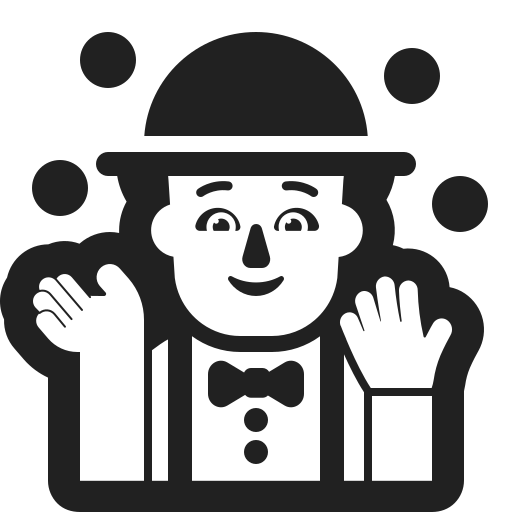
person juggling high contrast default